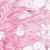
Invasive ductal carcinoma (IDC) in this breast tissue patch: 0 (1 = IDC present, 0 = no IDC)